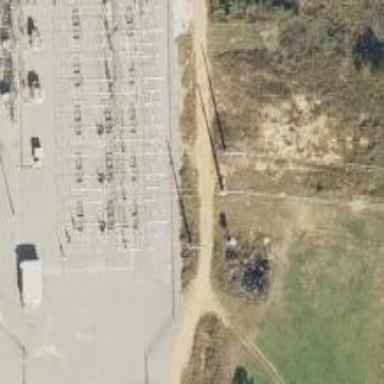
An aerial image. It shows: Power pole.